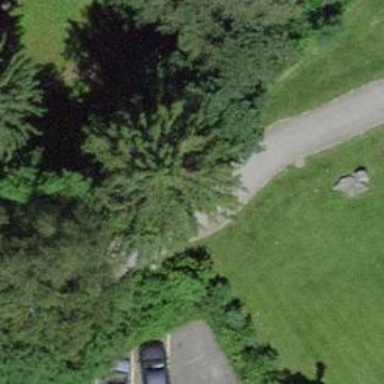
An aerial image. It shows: Paved path.